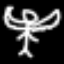
Label: angel